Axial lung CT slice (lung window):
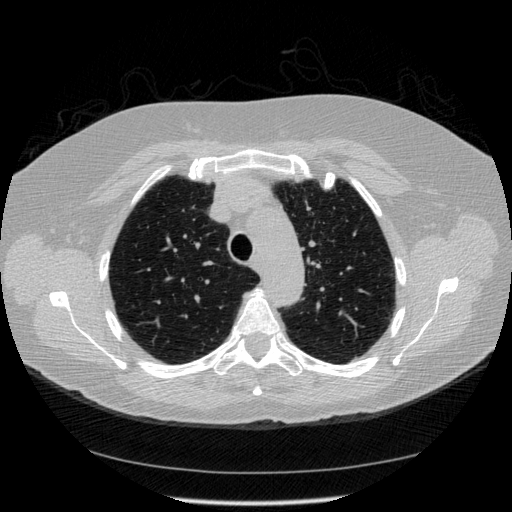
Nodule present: no